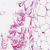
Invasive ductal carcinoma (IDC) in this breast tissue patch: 0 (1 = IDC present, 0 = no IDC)